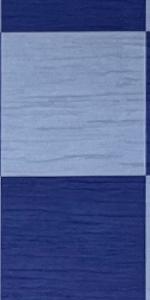
Label: Empty